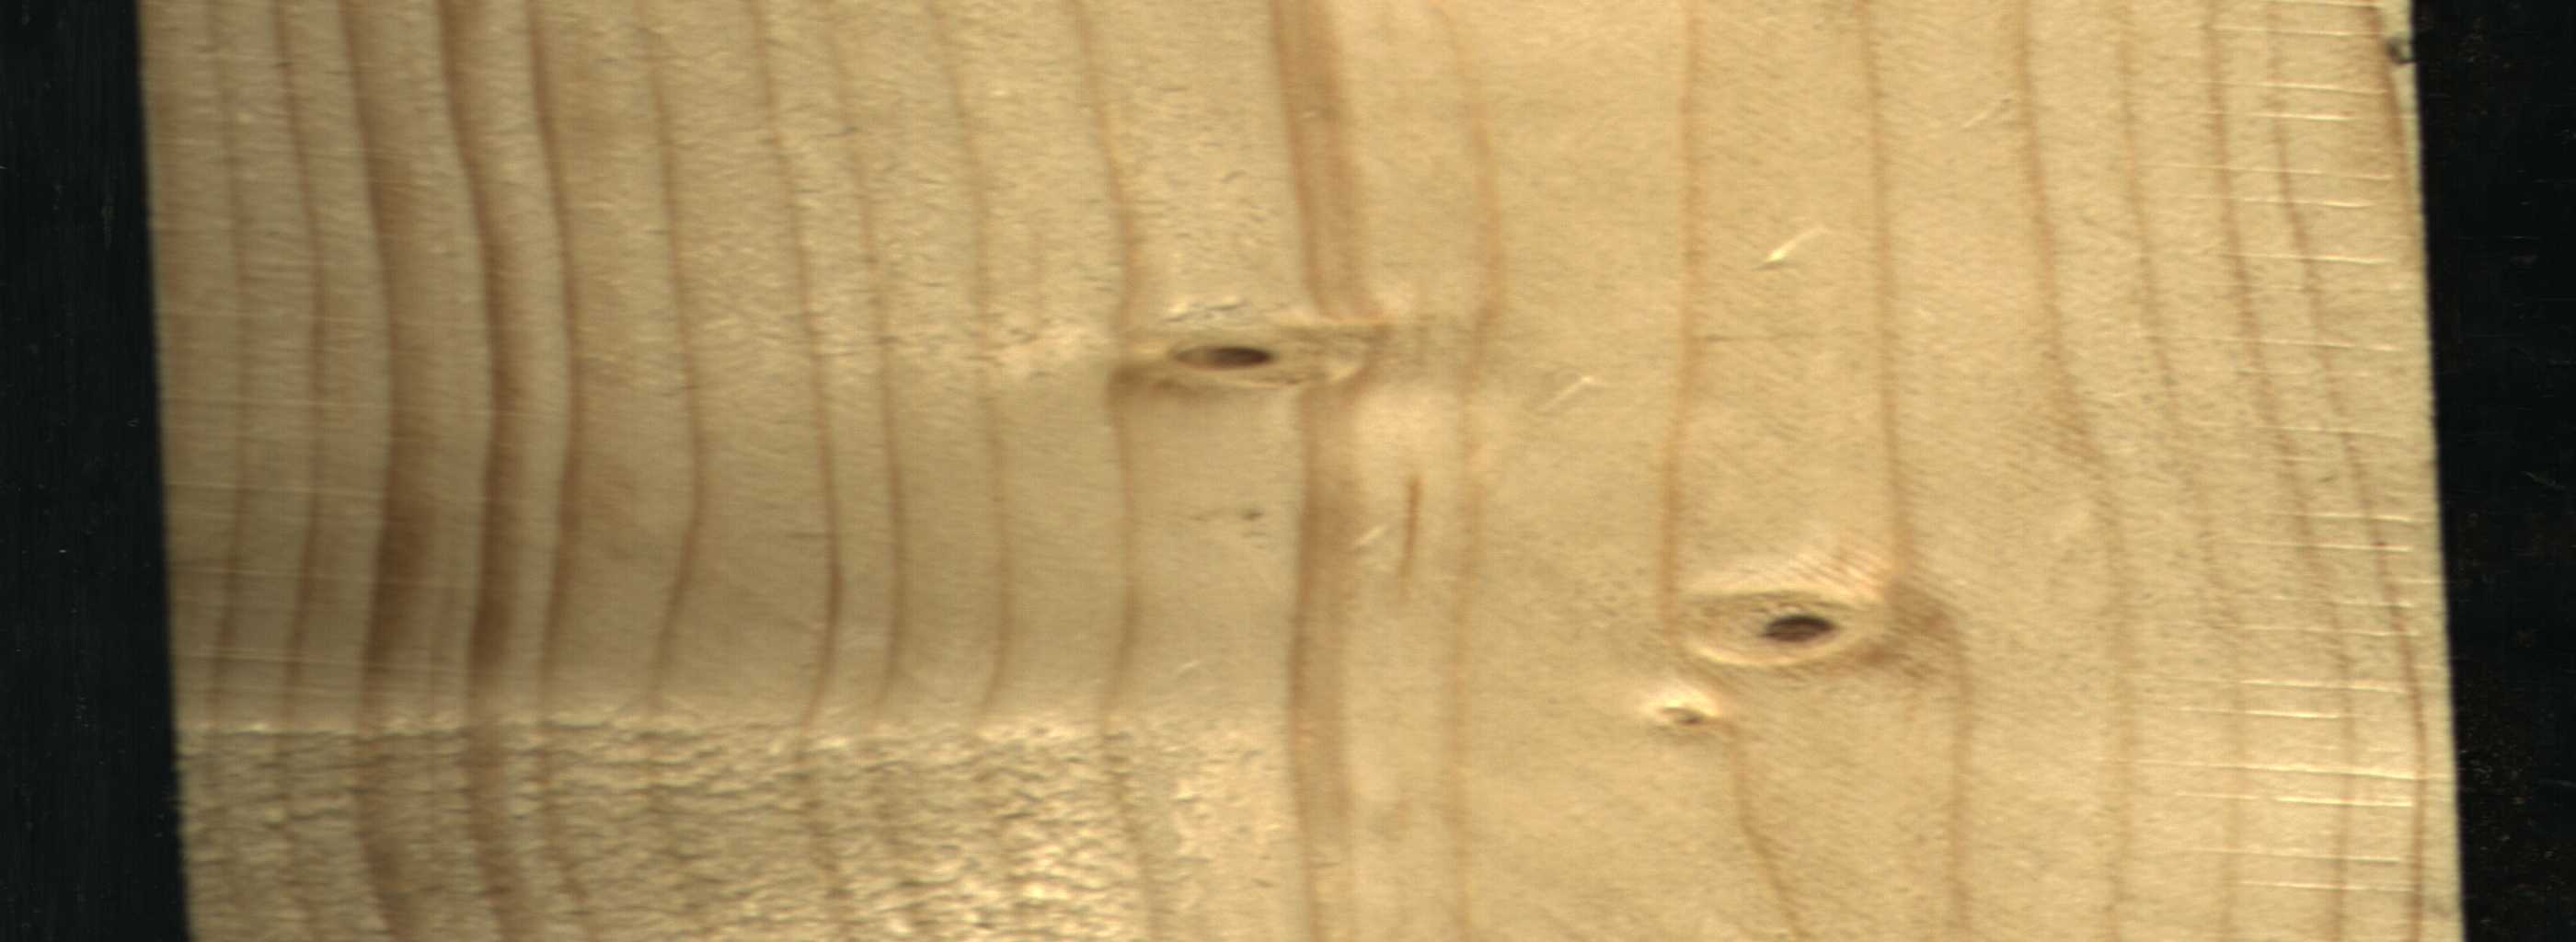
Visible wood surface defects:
Live_Knot
Live_Knot
Live_Knot